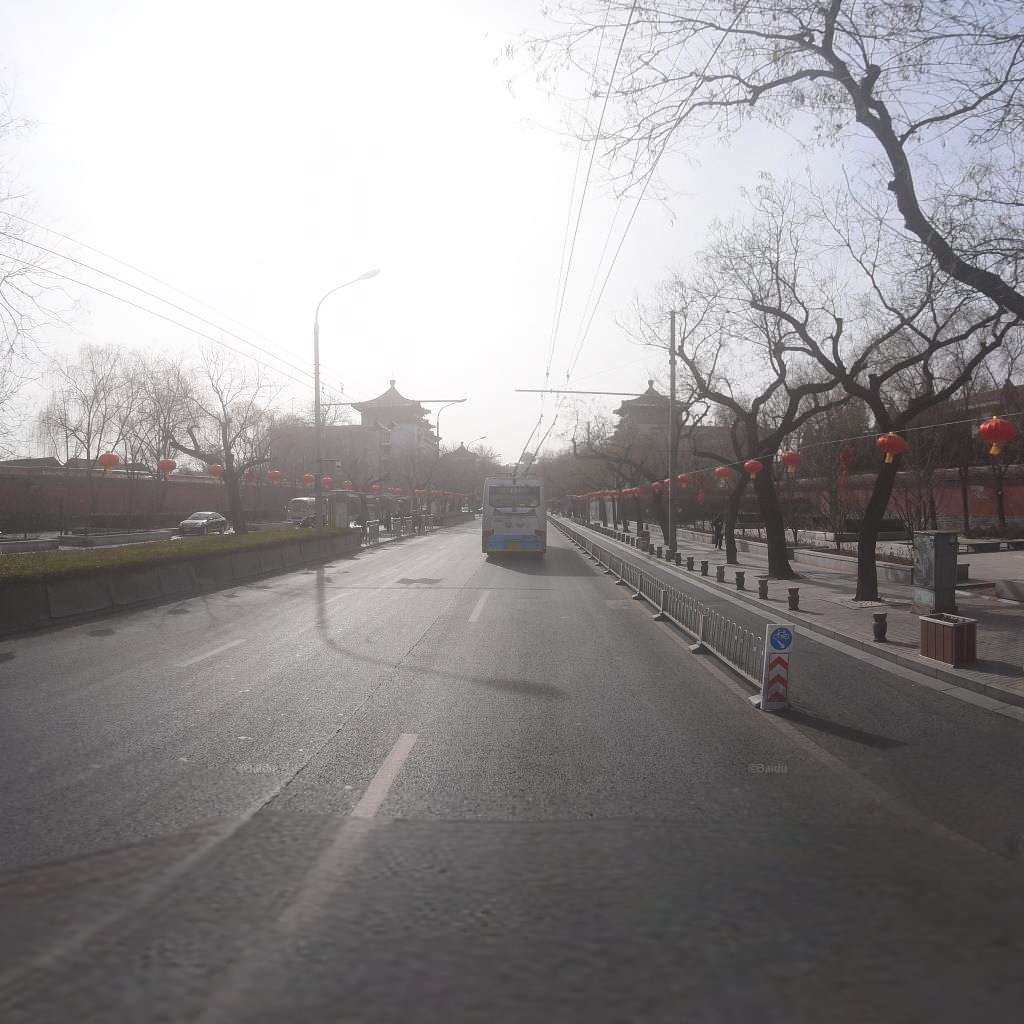
Region: Xicheng
Road damage annotations: longitudinal crack